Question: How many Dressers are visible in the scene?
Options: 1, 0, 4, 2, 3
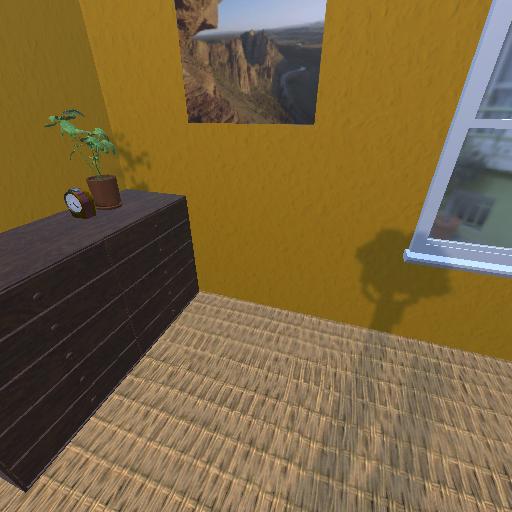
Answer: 1